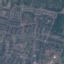
Land use / land cover: Residential